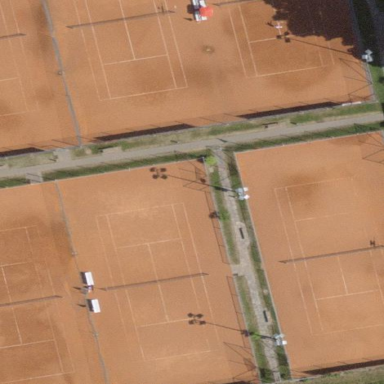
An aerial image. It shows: Tennis court in leisure pitch.